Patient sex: M
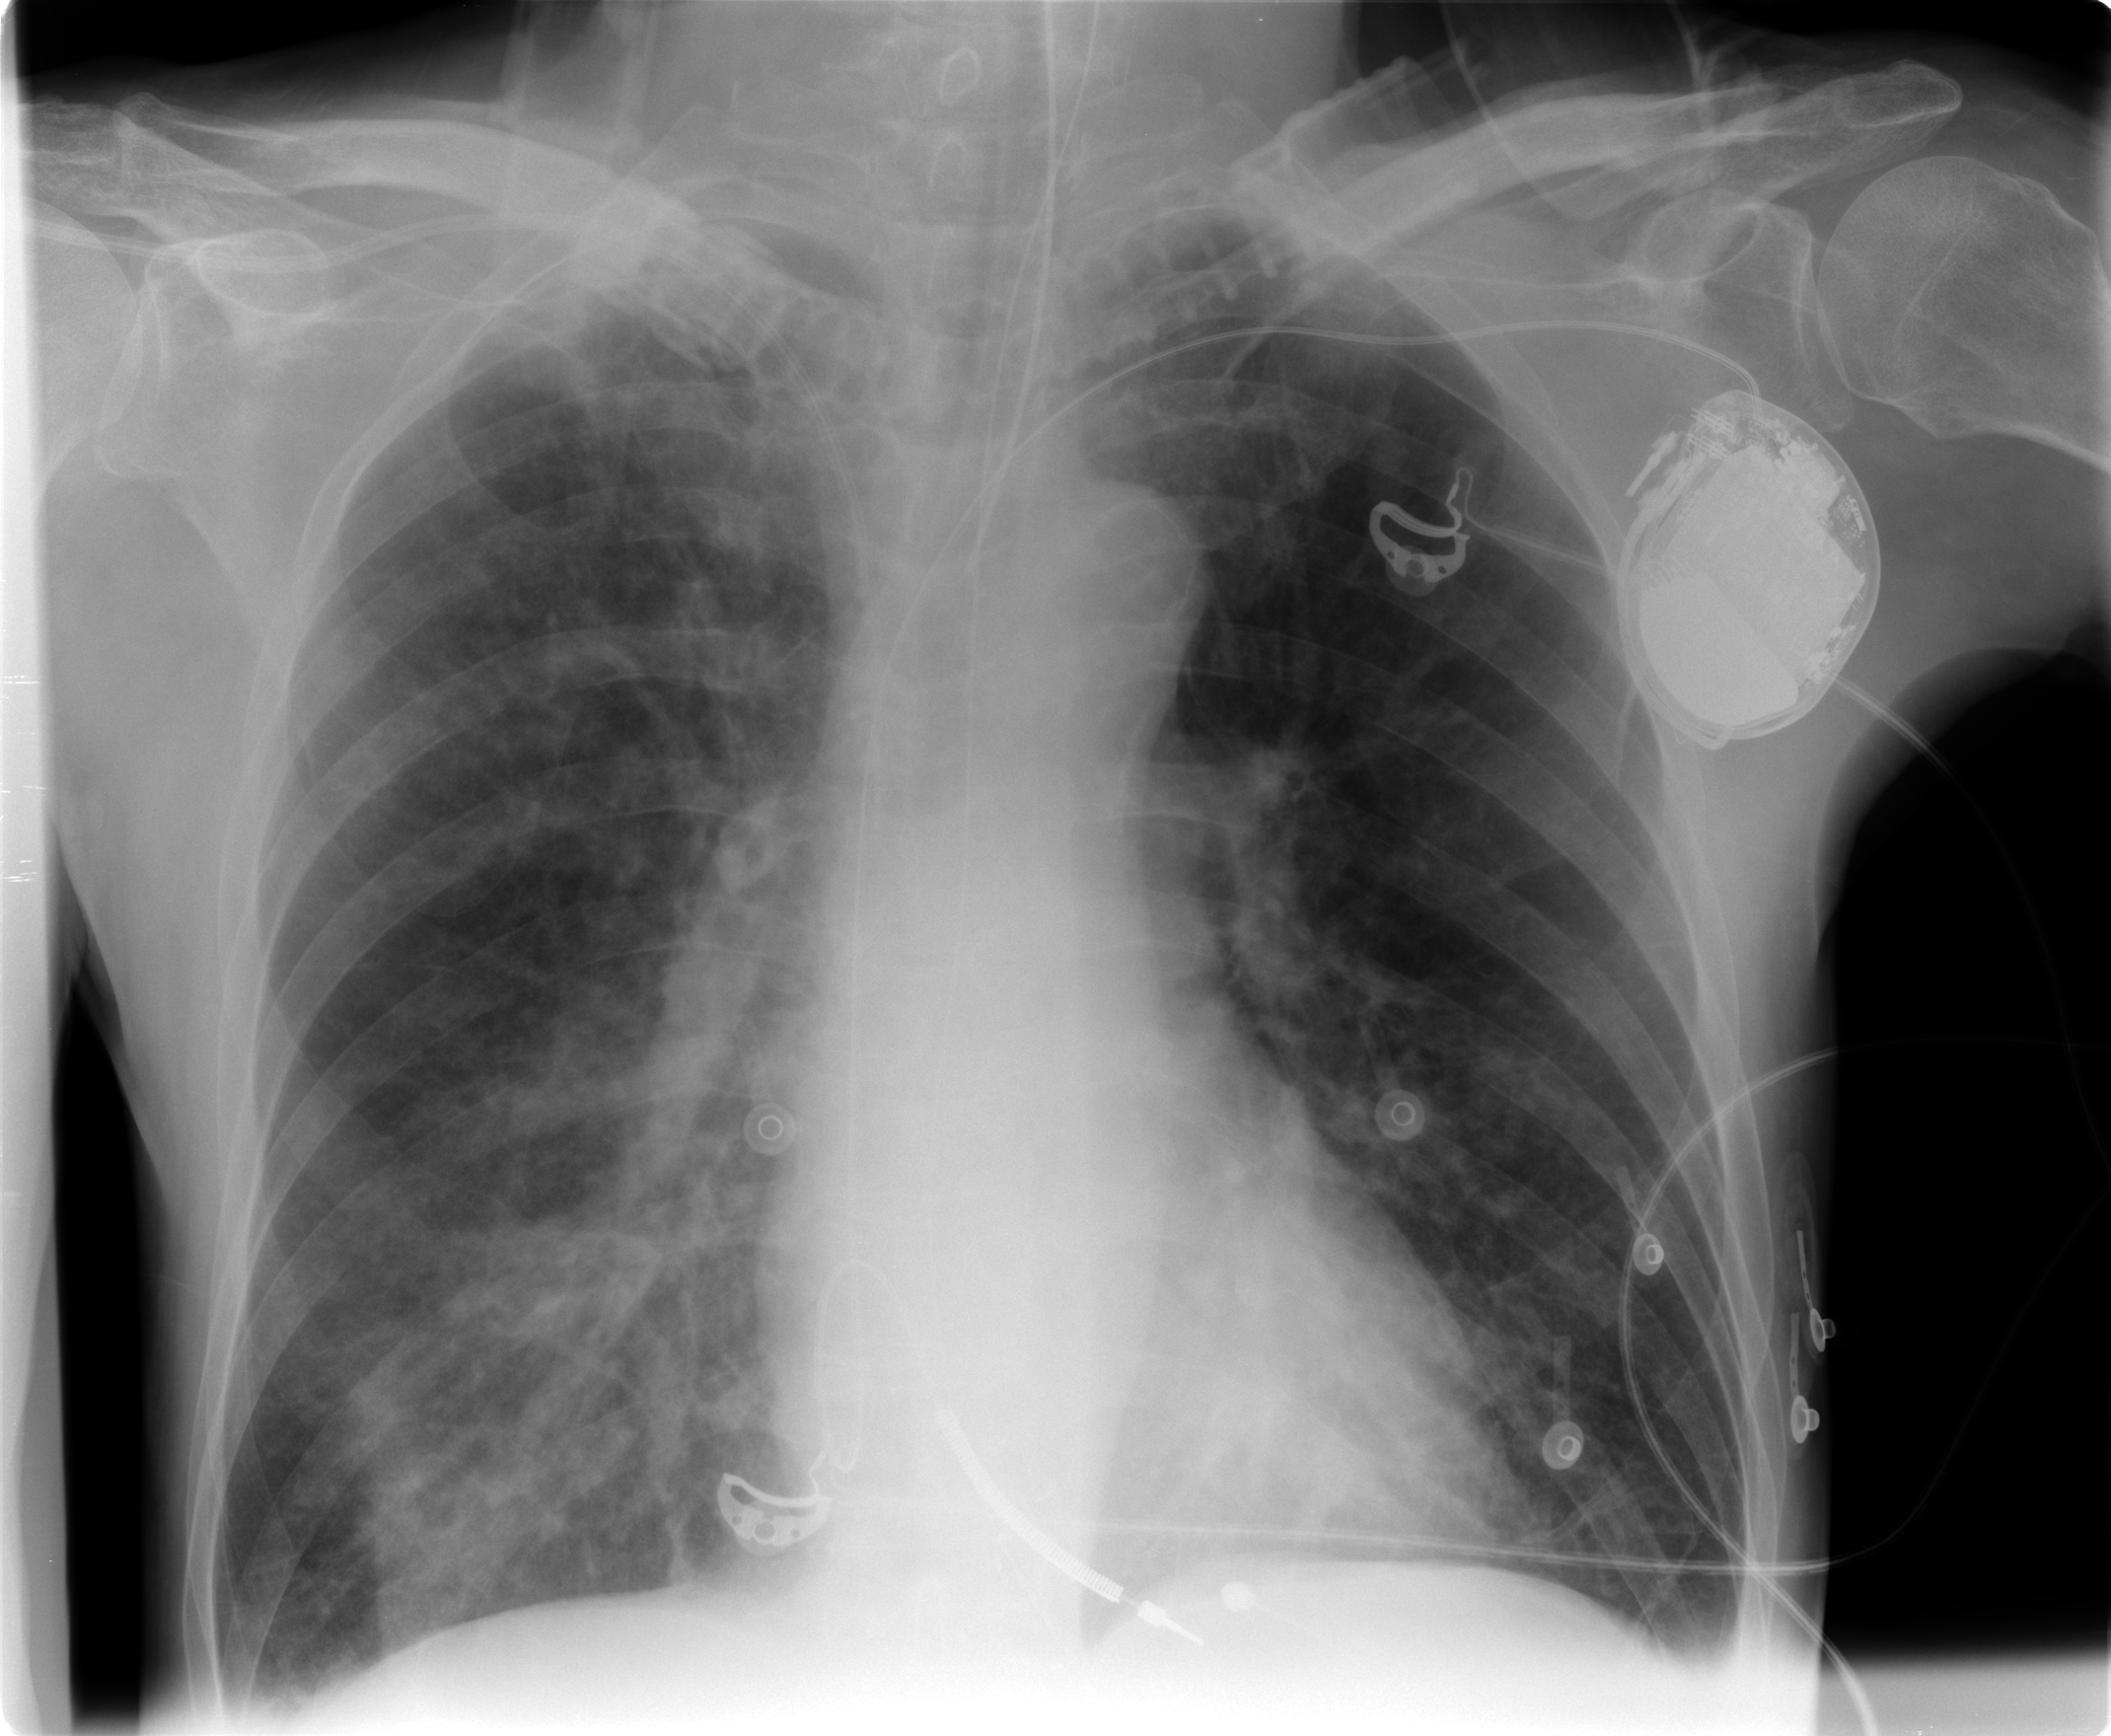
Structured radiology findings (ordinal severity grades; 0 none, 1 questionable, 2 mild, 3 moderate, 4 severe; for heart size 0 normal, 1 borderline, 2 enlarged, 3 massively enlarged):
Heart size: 0
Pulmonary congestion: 2
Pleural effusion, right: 0
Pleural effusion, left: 0
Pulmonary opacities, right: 3
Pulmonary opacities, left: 1
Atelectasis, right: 0
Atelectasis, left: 0